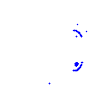
Particle: kaon